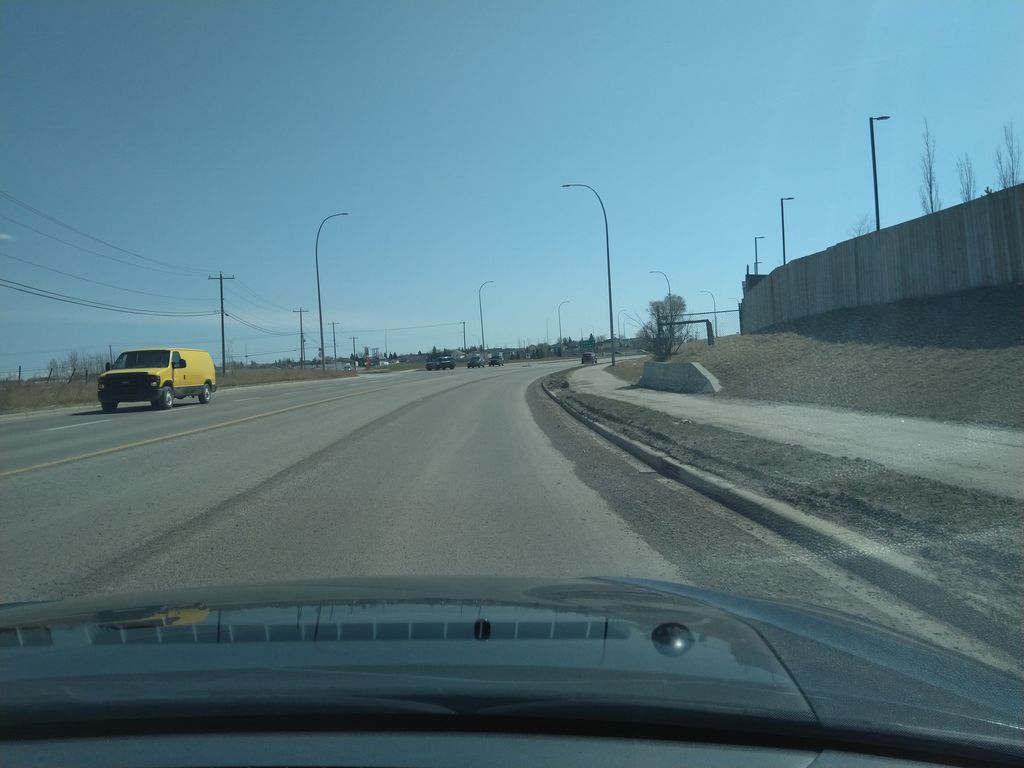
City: calgary